Question: I find that examples are the best way to describe problems in relation to rdms so I'll dive straight into a () one.
I have a fruit- table and a table. I have built a user interface (form) for the greengrocer (who owns a chain of such stores, and intends buying many more) so that he can easily fill in the details concerning his s, and the that can be sold in them.
Each fruit has its own unique ID, as does each store. However fruit is not limited to any particular store, but may be sold in any number.
As such there is an intermediate table which enables a many-to-many relationship between the and .

The greengrocer wants to be able to list out the stock (which consists only of fruit) of his store as he is putting in the other details about the store, like the address and phone number. Consequently there is a field in the form to list the contained within the store. The only thing it has to do in the table is correlate the fruit with the relevant .
I have created a combobox which displays a particular fruit, but the field has no bearing on any table. Indeed, if you select banana and move to the next store in the form, banana will stay in the field, highlighting how it has no bearing on the information input. I have also created a subform (), but this does not allow the ability to pick from a predefined list... it will end up with lots of "unique" (as in unique Fruit_ID) apples, pears, etc, as they are merely appended to the table. essentially represents a predefined list.
So how might I bind this combobox such that it updates the required fields properly, and thus alleviate the stress of my fictional flummoxed greengrocer?
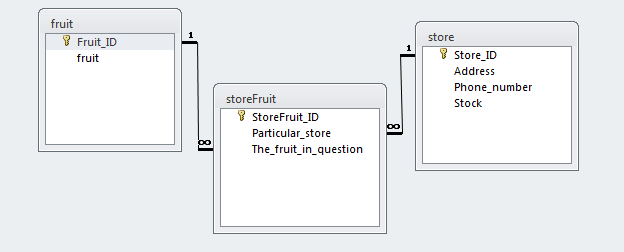
Answer: The usual way to set this up is with store in the main form and storeFruit in the subform. The link child and master fields should be set to store_ID. The_fruit_in_question becomes a combobox with a row source set to fruit ( select fruit_ID, fruit from fruit ), the bound column is 1 and the column widths are, say, 0, 2cm.